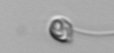
Label: flagellate